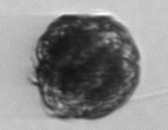
Label: Alexandrium_catenella